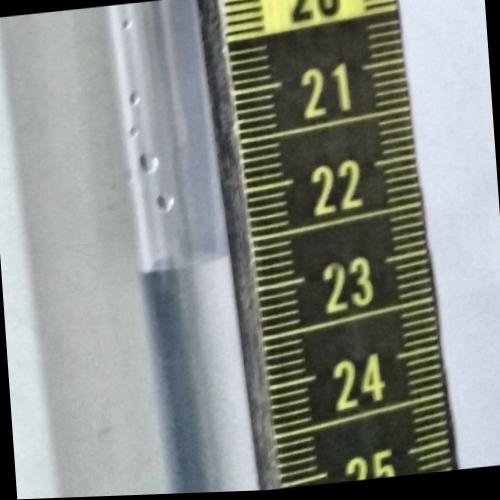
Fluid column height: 22.6 cm